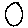
Label: circle